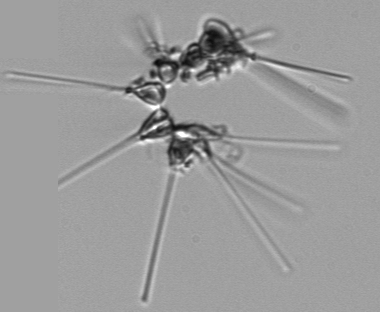
Label: Asterionellopsis_glacialis